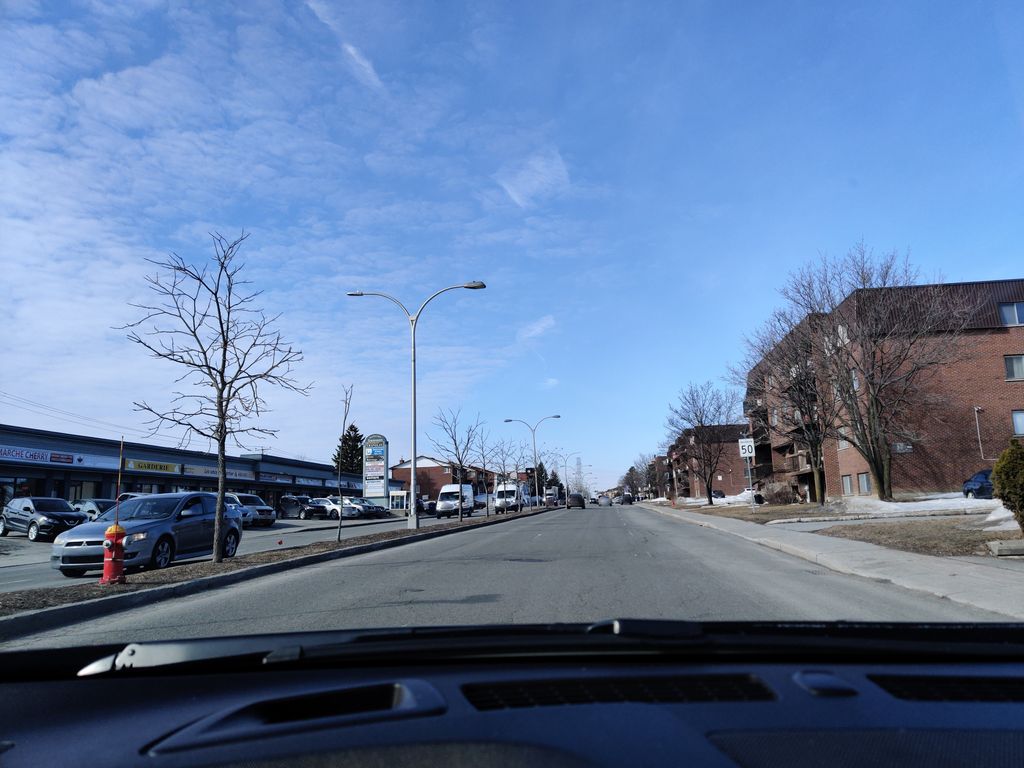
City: montreal